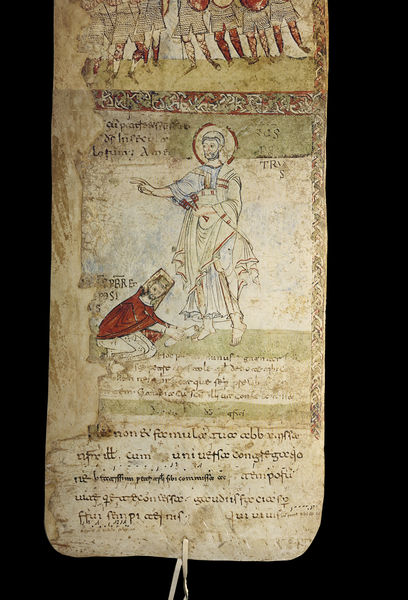
Titel: Exultetrolle, Fragment in 20 Stücken
Standort: Herkunft: Benevent (EU - I - Kampanien)
Institution: Bibliotheca Apostolica Vaticana
Schlagwörter: blau, hand, mann, grün, menschen, ausschnitt, frau, kleid, männer, rot, tuch, malerei, ornament, band, rahmen, stehen, bild, gewand, schnur, stehend, personen, beine, schrift, hosen, füsse, könig, soldaten, detail, faden, buch, druck, illustration, text, knien, gebet, ritter, rolle, fragment, pergament, arabisch, heiligenschein, lesezeichen, nimbus, christus, jesus, leder, griechisch, knieend, kniend, mittelalter, segen, segnen, segnung, heiliger, schriftrolle, schlüssel, siegel, anbetung, petrus, bändel, erlöser, botschaft, latein, lateinisch, canossa, betender, hebräisch, segensgestus, apostel, minne, mine, segensgeste, limbus, fehlstelle, bishof, kärtchen, 1200, fragemnt, text#beine, kanossa, gang nach canossa, einleger